Question: I have three tables:
'''
CREATE TABLE IF NOT EXISTS 'contacts' (
'id' int(10) unsigned NOT NULL AUTO_INCREMENT,
'providerId' int(10) unsigned NOT NULL DEFAULT '0',
'requestId' int(10) unsigned NOT NULL DEFAULT '0',
'status' binary(1) NOT NULL DEFAULT '0',
PRIMARY KEY ('id')
)
CREATE TABLE IF NOT EXISTS 'messages' (
'id' int(255) NOT NULL AUTO_INCREMENT,
'fromuid' int(255) NOT NULL,
'touid' int(255) NOT NULL,
'sentdt' datetime NOT NULL,
'read' tinyint(1) NOT NULL DEFAULT '0',
'readdt' datetime DEFAULT NULL,
'messagetext' longtext CHARACTER SET utf8 COLLATE utf8_bin NOT NULL,
PRIMARY KEY ('id'),
KEY 'id' ('id')
)
CREATE TABLE IF NOT EXISTS 'users' (
'id' bigint(11) NOT NULL AUTO_INCREMENT,
'name' varchar(255) NOT NULL,
'email' varchar(255) DEFAULT NULL,
'mobile' varchar(15) NOT NULL,
'password' varchar(255) NOT NULL,
'city' varchar(255) NOT NULL,
'zip' varchar(15) DEFAULT NULL,
'device' varchar(50) DEFAULT NULL,
'version' varchar(10) DEFAULT NULL,
'photo' varchar(255) DEFAULT NULL,
'created' datetime NOT NULL,
'live' enum('0','1') NOT NULL DEFAULT '1',
'authenticationTime' datetime NOT NULL,
'userKey' varchar(255) DEFAULT NULL,
'IP' varchar(50) DEFAULT NULL,
'port' int(10) DEFAULT '0',
PRIMARY KEY ('id'),
KEY 'firstname' ('mobile','city','zip')
)
'''
And this SQL query that finds out friends/contacts for specified user (user id '1' in this case):
'''
SELECT u.id
,u.mobile
,u.name
,(NOW() - u.authenticationTime) AS authenticateTimeDifference
,u.IP
,f.providerid
,f.requestid
,f.status
,u.port
FROM contacts f
LEFT JOIN users u ON u.id =
IF (
f.providerid = 1
,f.requestid
,f.providerid
) WHERE (
f.providerid = 1
AND f.status = 1
)
OR f.requestid = 1
'''
That works fine but I want to be able to also join messages table and (meaning latest conversations first) with 'order by messages.sentdt desc' option but I am unable to figure out how to do that, I tried all joins but none worked :(
Your help will be greatly appreciated. Thanks
### Update
Here is sample data above query returns:

In that resultset, I want to be able to sort based on 'order by messages.sentdt desc' but I am not sure how to pull that in and sort resultset by latest message first
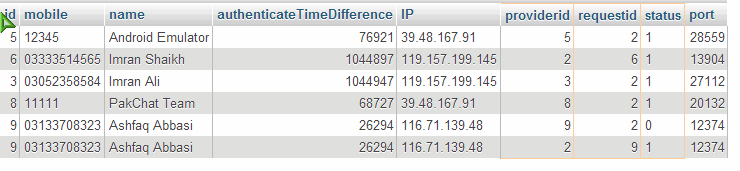
Answer: Try this:
'''
select u.id
, u.mobile
, u.name
, (NOW() - u.authenticationTime) as authenticateTimeDifference
, u.IP
, f.providerid
, f.requestid
, f.status
, u.port
from contacts f
left join users u
on u.id = if (f.providerid = 1, f.requestid, f.providerid)
left join (select fromuid, max(sentdt) as sentdt from messages group by fromuid) m
on m.fromuid = if (f.providerid = 1, f.providerid, f.requestid)
where (f.providerid = 1 and f.status = 1)
or f.requestid = 1
order by m.sentdt
'''